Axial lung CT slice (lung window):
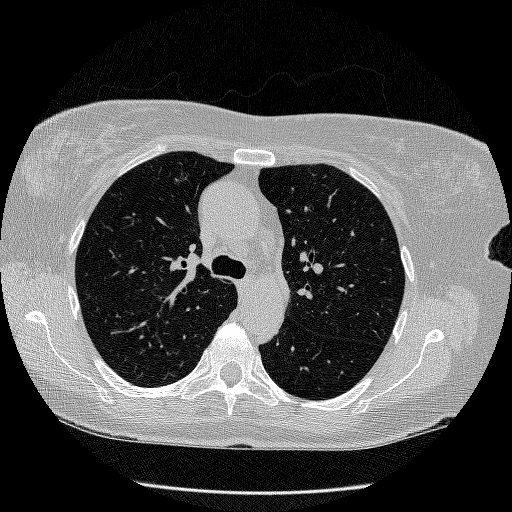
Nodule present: no